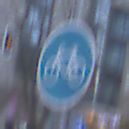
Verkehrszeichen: Radweg
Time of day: SunriseSunset
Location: Outdoor (Urban)
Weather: PartlyCloudy
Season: NotSpecified
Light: Natural